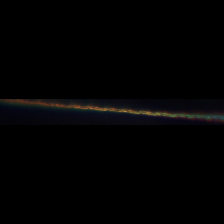
Taxon: Psuedo-nitzschia
Group: Diatoms